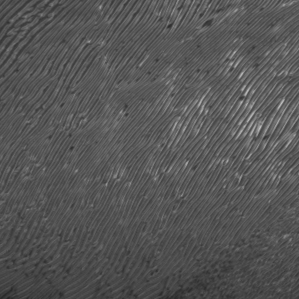
Label: frost